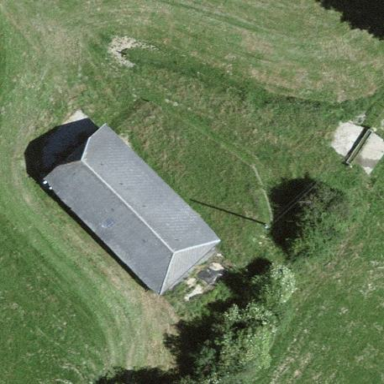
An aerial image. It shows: Cabin is depicted in the image.